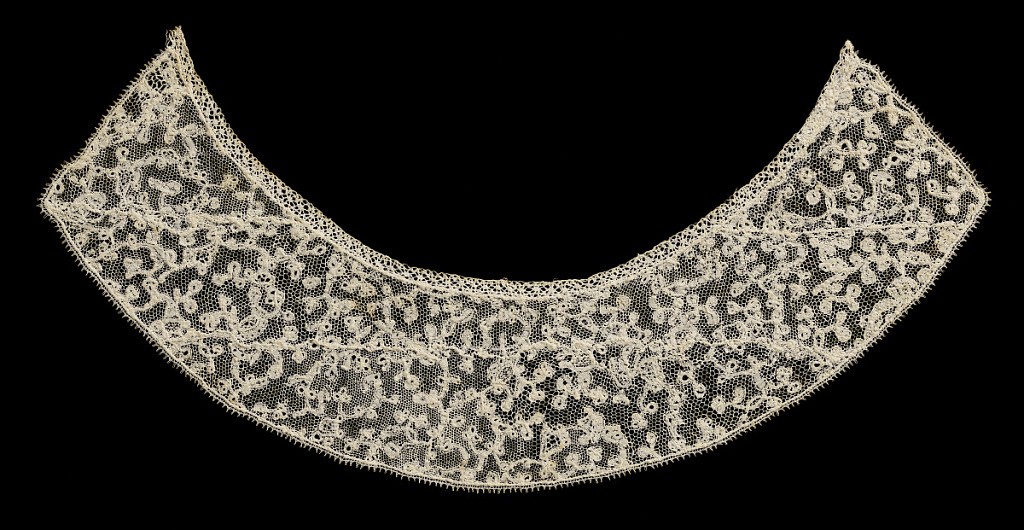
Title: Collar
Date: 17th century
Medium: linen Technique: bobbin lace (continuous tape like bobbin lace) with needle ground (ground is loop and twist with twist return)
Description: Collar formed from pieces of seventeenth century Milanese lace joined by needlework.